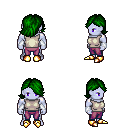
a pixel art fantasy rpg character, male body template, dark elf, purple skin, white sleeveless shirt, magenta pants, green swoop hairstyle, white cloth bracers, gold boots, four views (front, back, left, right), 2x2 character sprite sheet, small pixel art, hard edges, no anti-aliasing